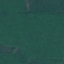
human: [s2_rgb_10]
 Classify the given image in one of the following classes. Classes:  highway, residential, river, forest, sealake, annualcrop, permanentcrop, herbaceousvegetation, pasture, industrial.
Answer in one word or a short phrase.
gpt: Forest